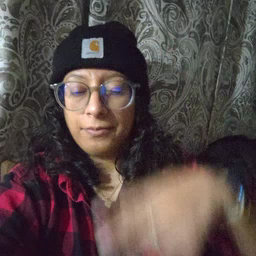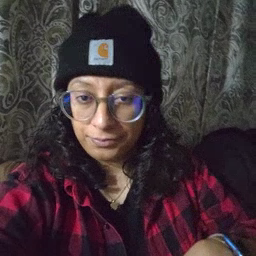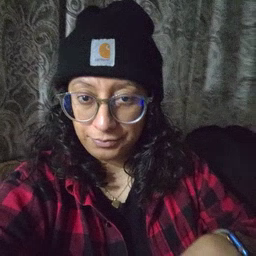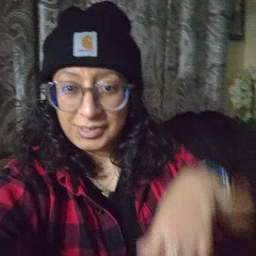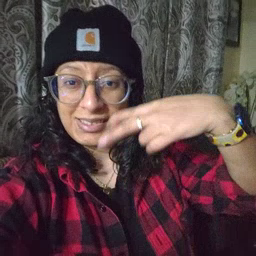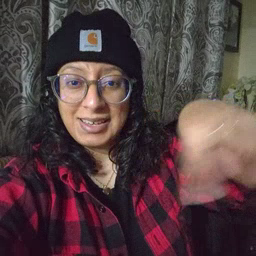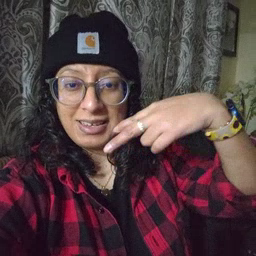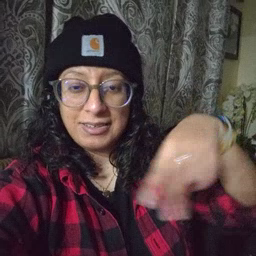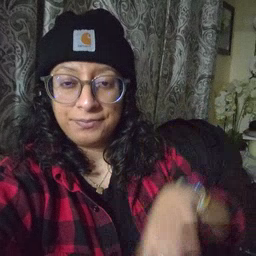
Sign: dance